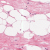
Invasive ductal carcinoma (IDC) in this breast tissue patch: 0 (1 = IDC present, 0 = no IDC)